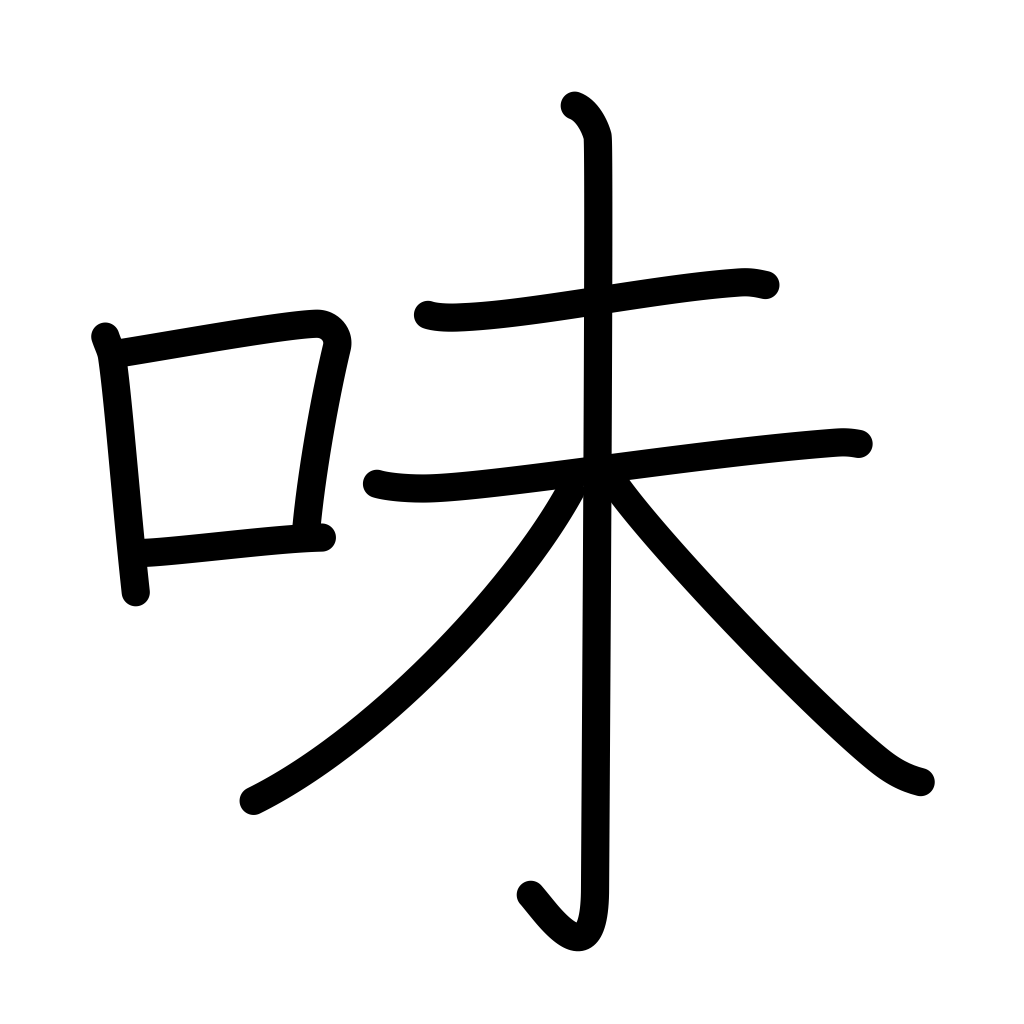
Meaning: flavor, taste